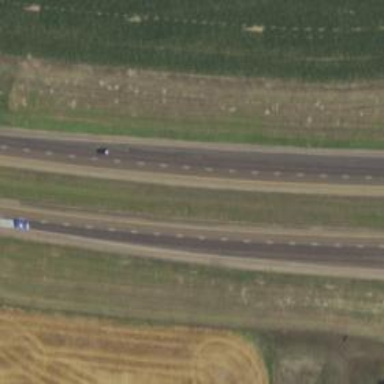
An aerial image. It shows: Road with dash markings.